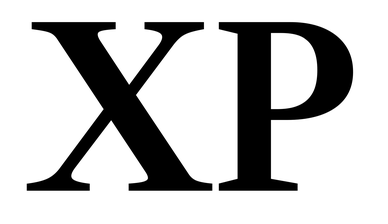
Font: LibreCaslonText_SemiBold